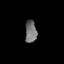
Tissue: prostate
Cell type: T cells
Senescence score: 0.2032
Nuclear area (px): 250
Mean DAPI intensity: 115.108